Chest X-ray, PA view. Patient: 69 years old, sex M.
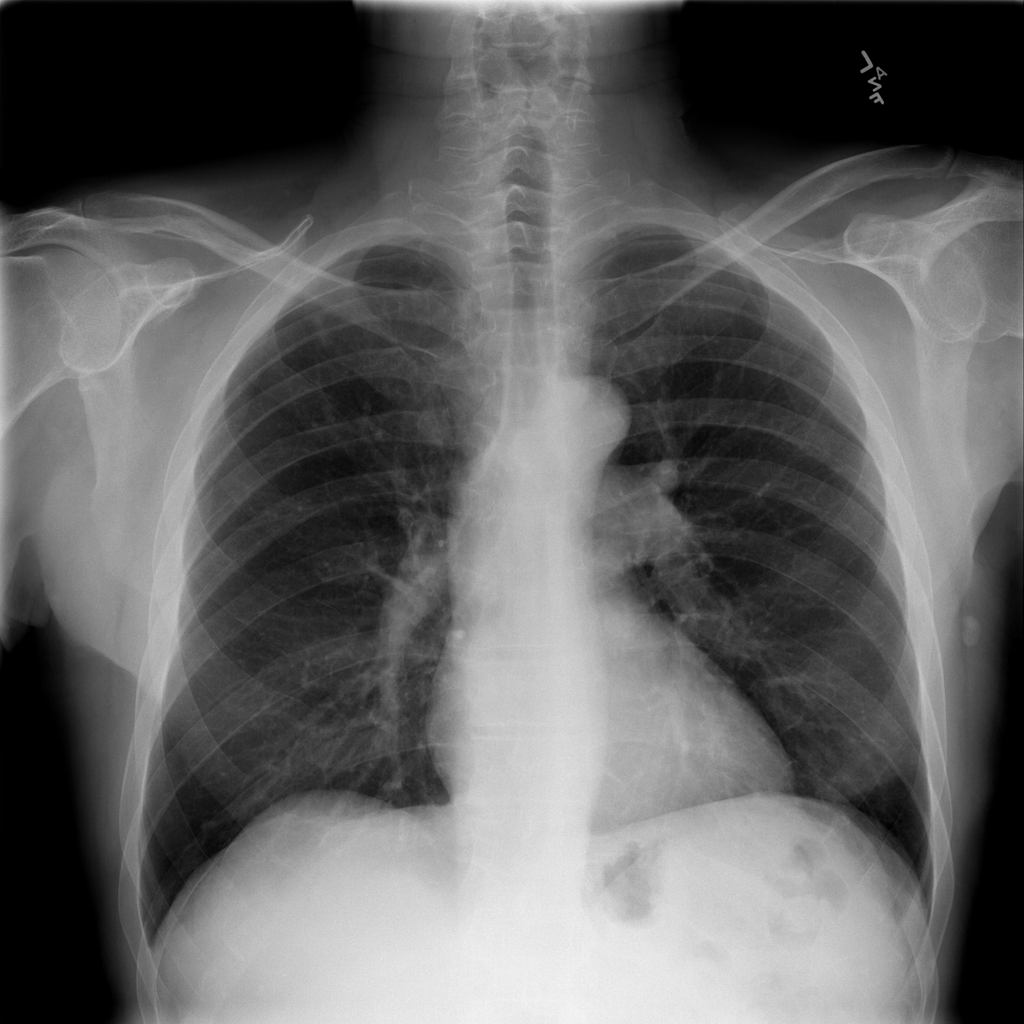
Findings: Nodule